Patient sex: F
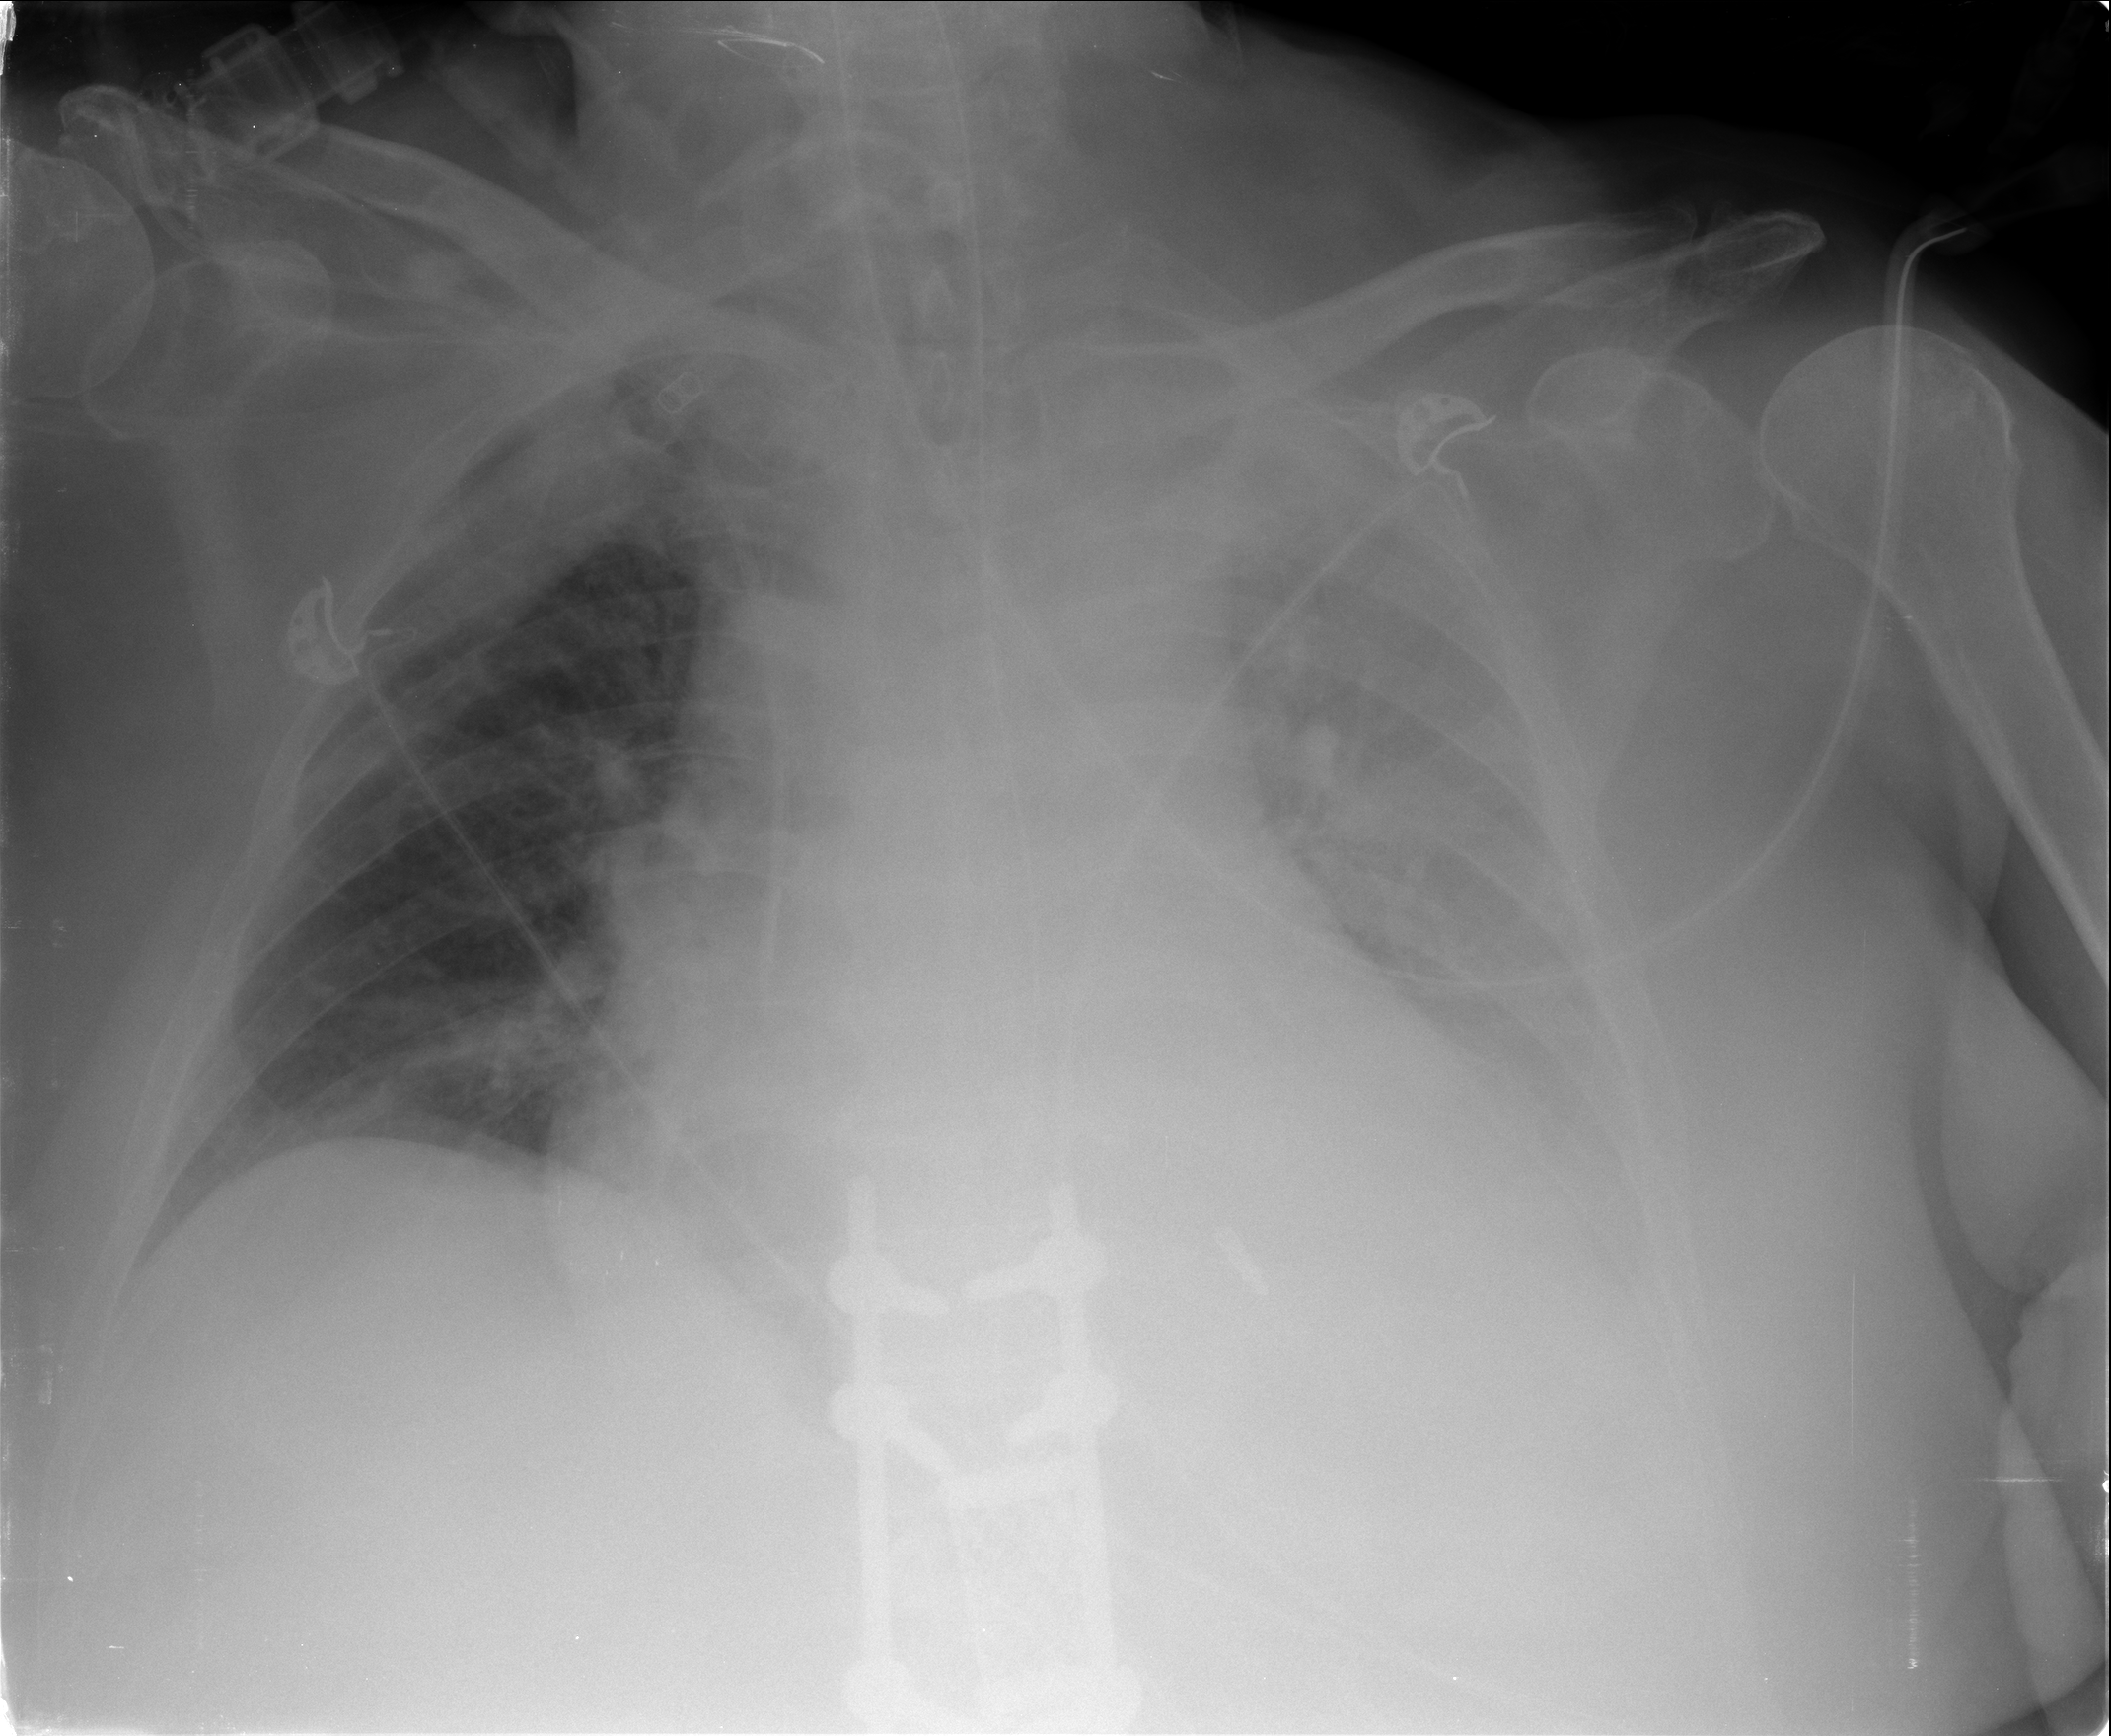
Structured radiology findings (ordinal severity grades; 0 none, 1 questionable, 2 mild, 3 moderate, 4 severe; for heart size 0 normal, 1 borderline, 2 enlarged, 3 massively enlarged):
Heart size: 2
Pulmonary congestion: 2
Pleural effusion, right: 0
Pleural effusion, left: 3
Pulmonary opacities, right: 0
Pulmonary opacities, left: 0
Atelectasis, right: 0
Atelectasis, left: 3